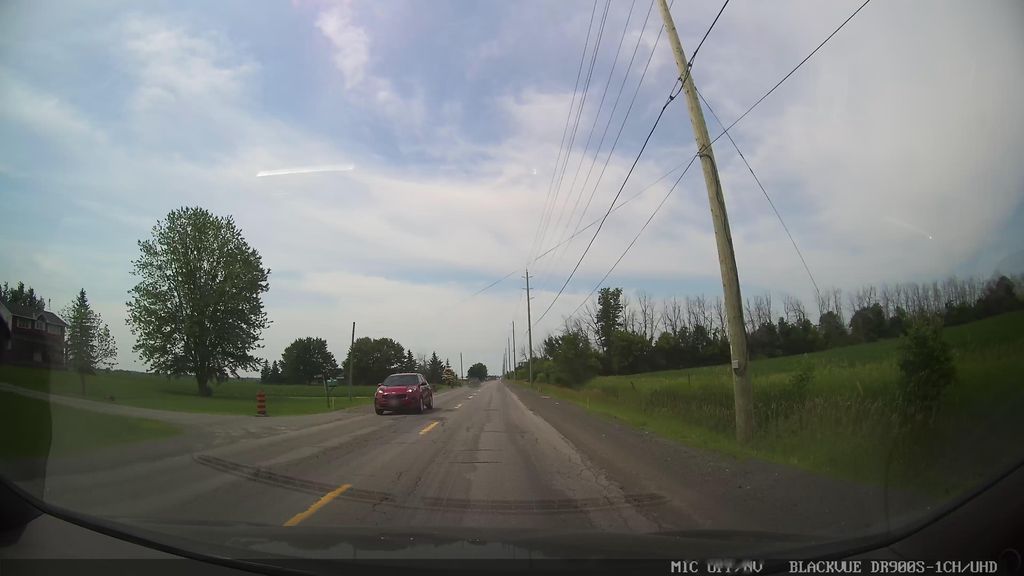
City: ottawa-gatineau